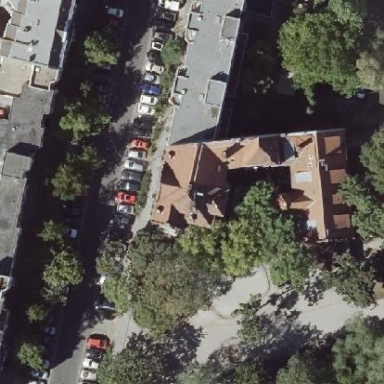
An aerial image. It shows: Office building.